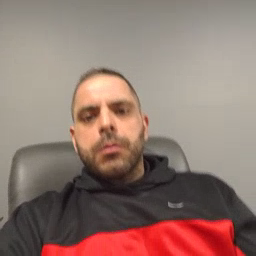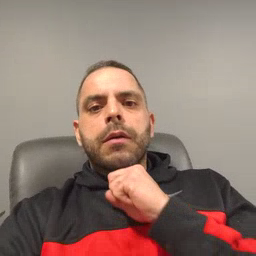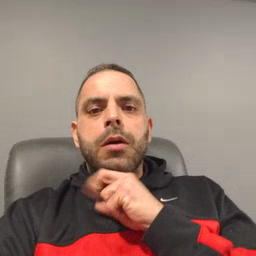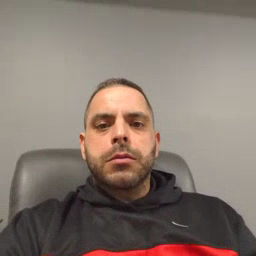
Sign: frog